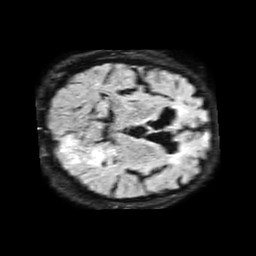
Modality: FLAIR
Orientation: axial
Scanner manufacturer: philips
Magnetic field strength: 1.5 T
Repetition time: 6 s
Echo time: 0.1032 s